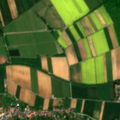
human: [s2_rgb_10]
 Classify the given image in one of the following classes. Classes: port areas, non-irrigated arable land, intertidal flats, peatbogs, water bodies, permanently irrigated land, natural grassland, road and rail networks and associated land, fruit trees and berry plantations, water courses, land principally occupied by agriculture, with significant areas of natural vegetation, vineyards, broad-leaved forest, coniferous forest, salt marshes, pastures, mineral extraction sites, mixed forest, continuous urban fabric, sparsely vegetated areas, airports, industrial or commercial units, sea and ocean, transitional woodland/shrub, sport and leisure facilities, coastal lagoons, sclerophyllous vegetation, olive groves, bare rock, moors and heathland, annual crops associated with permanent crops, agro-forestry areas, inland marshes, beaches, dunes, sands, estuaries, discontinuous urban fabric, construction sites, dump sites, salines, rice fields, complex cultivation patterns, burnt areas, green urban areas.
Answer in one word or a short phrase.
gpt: discontinuous urban fabric, non-irrigated arable land, complex cultivation patterns, broad-leaved forest